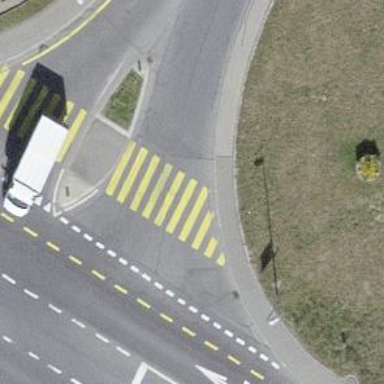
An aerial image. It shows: Uncontrolled zebra crossing on the road.